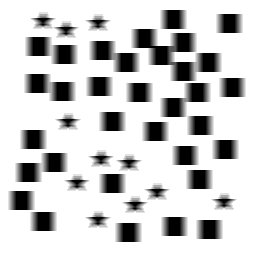
Squares: 33
Triangles: 0
Stars: 11
Total shapes: 44